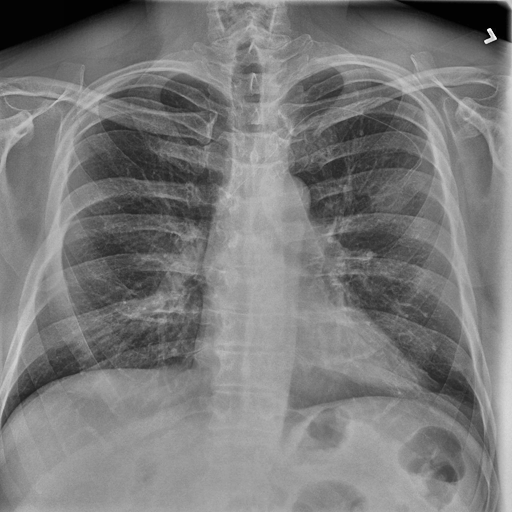
Finding: NORMAL